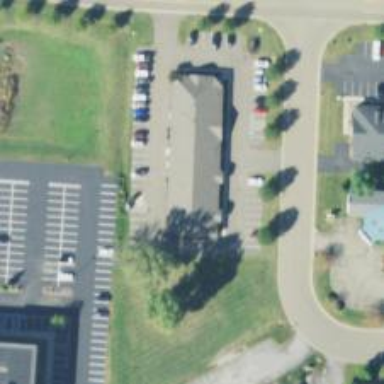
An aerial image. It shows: Healthcare clinic.